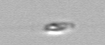
Label: flagellate_morphotype3